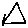
Label: triangle